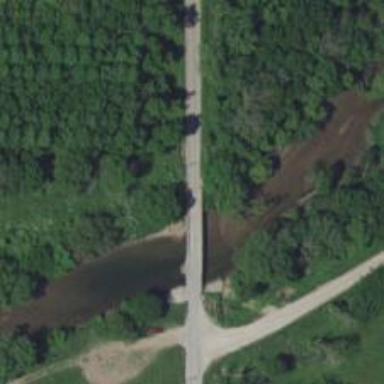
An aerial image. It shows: Residential road with bridge.